八年级 · 代数
方程 $x^{2}+3 x-1=0$ 的根可视为函数 $y=x+3$ 与 $y=\frac{1}{\mathrm{x}}$ 图象交点的横坐标, 若关于 $x$ 的方程 $x^{3}-m x-2$ $=0(0<m<1)$ 有一个根为 $x_{0}$, 则 $x_{0}$ 的范围可能是 $(\quad)$
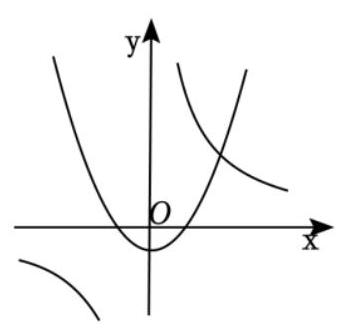
A. $-1<x_{0}<0$B. $0<x_{0}<1$C. $1<x_{0}<2$D. $x_{0}>2$
答案: C
解析: 【点拨】将方程x^3-mx-2=0整理为mathbfx^2-m=frac2mathbfx,故该方程的根x_0可视为函数y=x^2-m与mathbfy=frac2mathbfx图象交点的横坐标,画出相应的函数图象,并结合二次函数和反比例函数的图象与性质即可得到x_0的取值范围.【解析】解：对于方程x^3-mx-2=0,可整理为mathbfx^2-m=frac2mathbfx,故该方程的根可视为函数y=x^2-m与y=frac2x图象交点的横坐标,函数图象大致如图所示,当x=1时,二次函数y_1=1^2-m=1-m，because0<m<1,therefore0<y_1<1,此时反比例函数y_2=frac21=2,根据二次函数和反比例函数的增减性可知,交点在x=1的右边;当x=2时,二次函数y_1^prime=2^2-m=4-m,because0<m<1,therefore3<y_1^prime<4此时反比例函数y_2^prime=frac22=1,根据二次函数和反比例函数的增减性可知,交点在x=2的左边;because交点在第一象限,therefore1<x_0<2.故选C.【点睛】本题主要考查了反比例函数与二次函数的交点问题,解题关键是得到所求方程为一个二次函数图象和反比例函数图象的交点的横坐标.